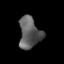
Tissue: lung
Cell type: Epithelial cells
Senescence score: 0.2351
Nuclear area (px): 652
Mean DAPI intensity: 93.529